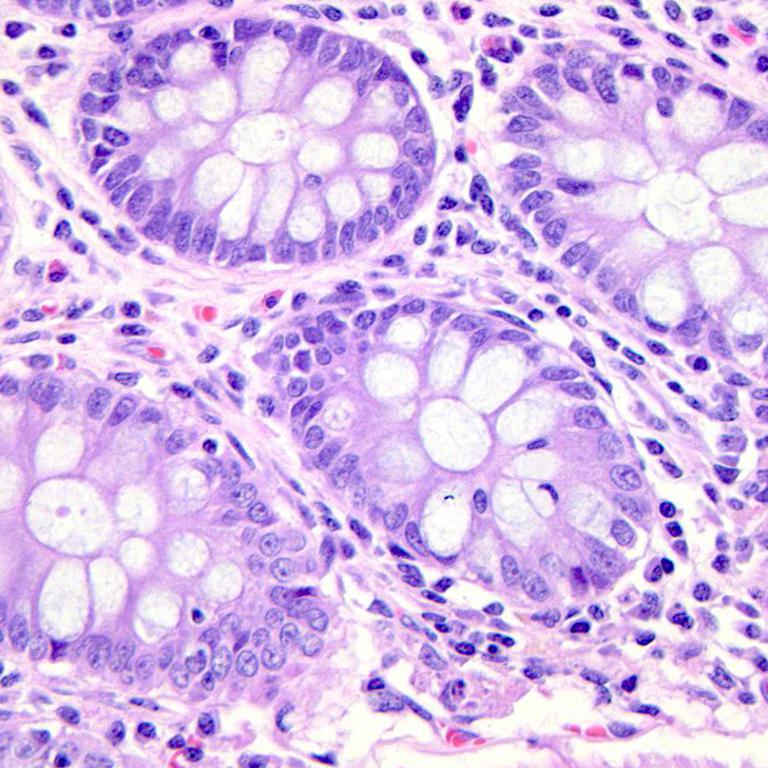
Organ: colon
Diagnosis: benign